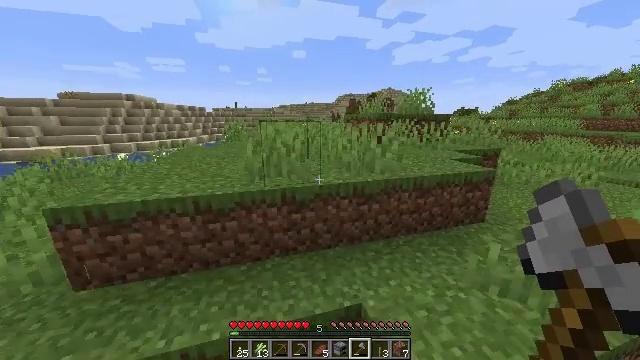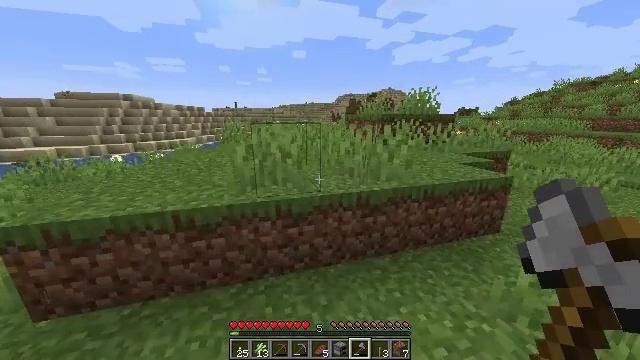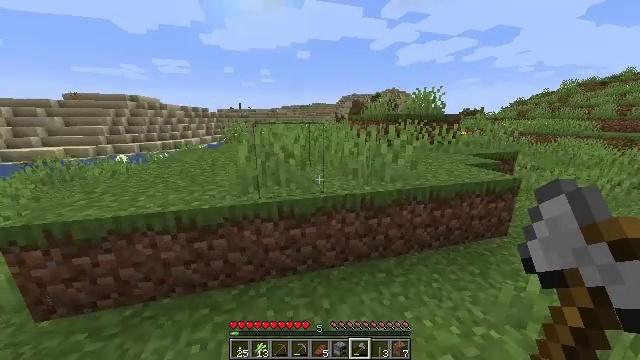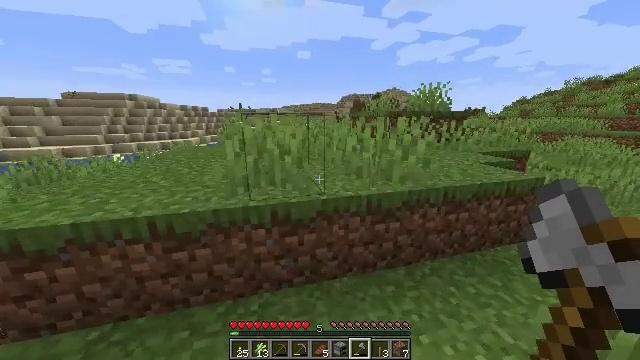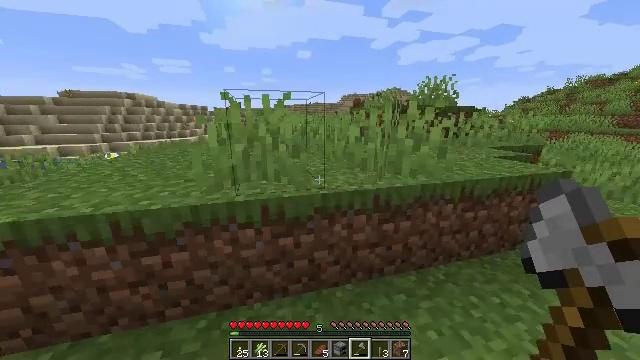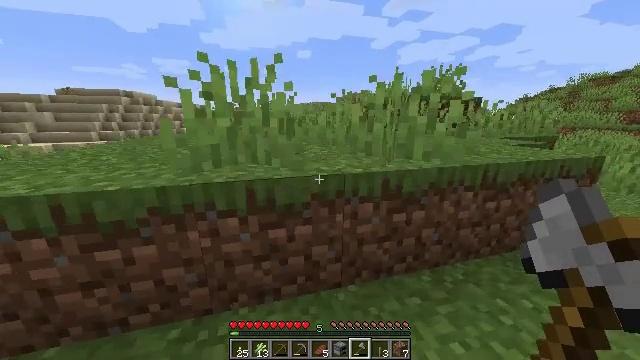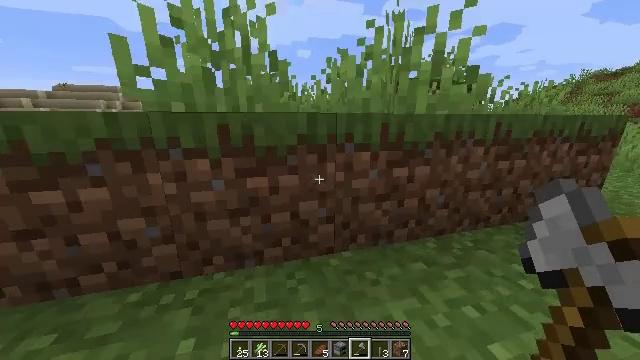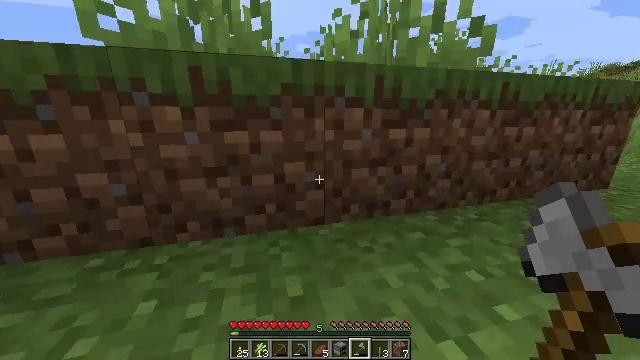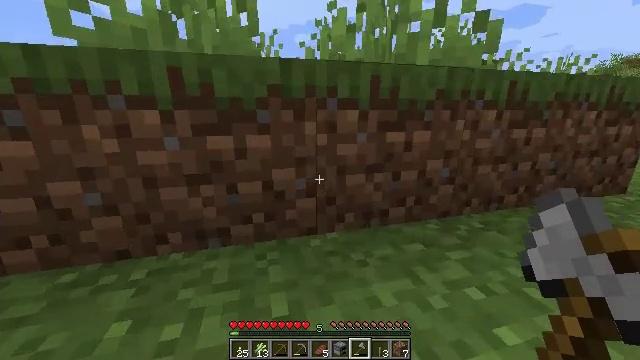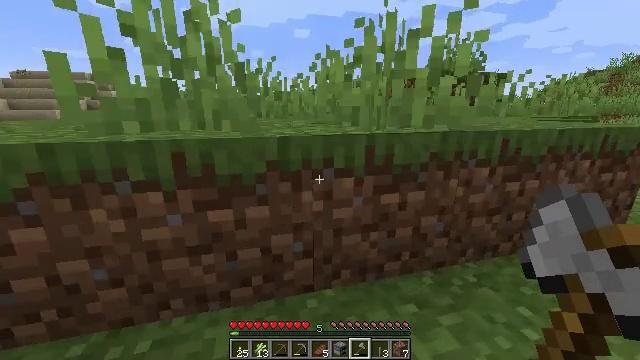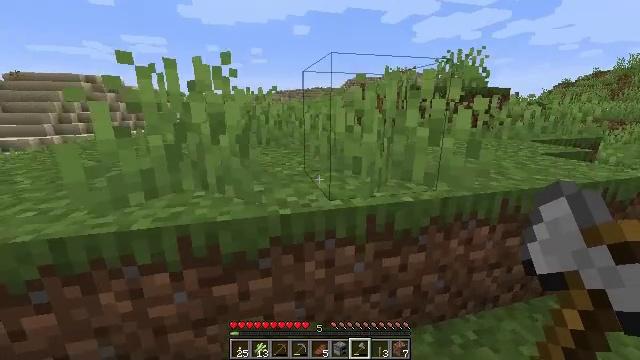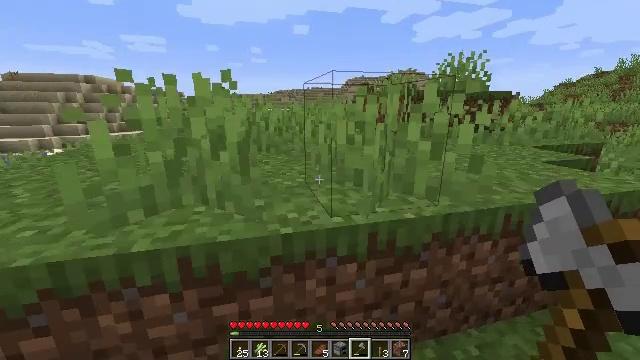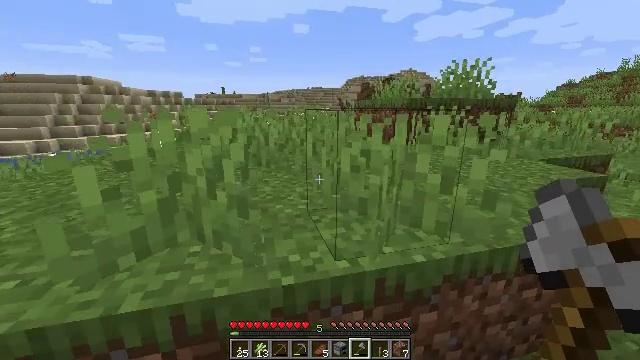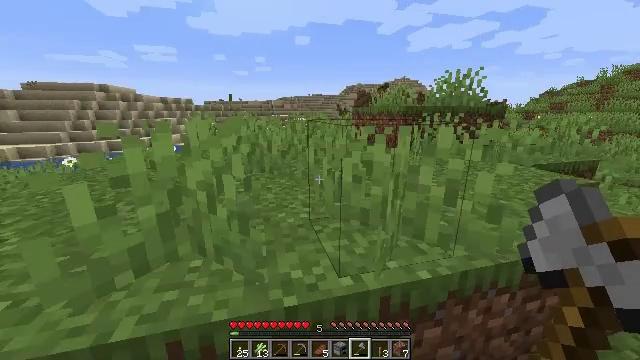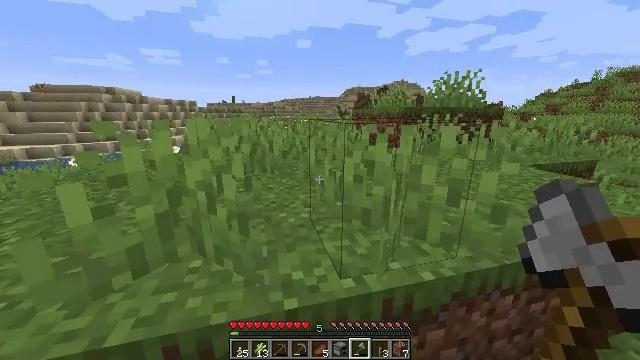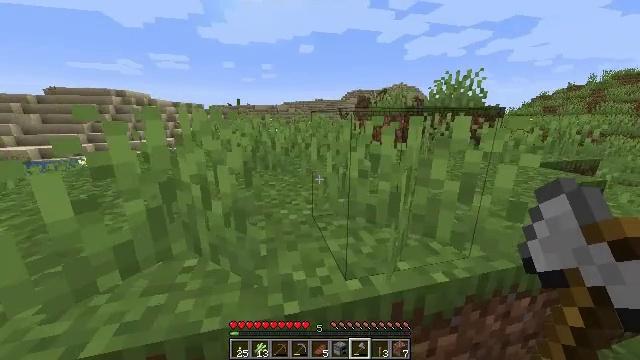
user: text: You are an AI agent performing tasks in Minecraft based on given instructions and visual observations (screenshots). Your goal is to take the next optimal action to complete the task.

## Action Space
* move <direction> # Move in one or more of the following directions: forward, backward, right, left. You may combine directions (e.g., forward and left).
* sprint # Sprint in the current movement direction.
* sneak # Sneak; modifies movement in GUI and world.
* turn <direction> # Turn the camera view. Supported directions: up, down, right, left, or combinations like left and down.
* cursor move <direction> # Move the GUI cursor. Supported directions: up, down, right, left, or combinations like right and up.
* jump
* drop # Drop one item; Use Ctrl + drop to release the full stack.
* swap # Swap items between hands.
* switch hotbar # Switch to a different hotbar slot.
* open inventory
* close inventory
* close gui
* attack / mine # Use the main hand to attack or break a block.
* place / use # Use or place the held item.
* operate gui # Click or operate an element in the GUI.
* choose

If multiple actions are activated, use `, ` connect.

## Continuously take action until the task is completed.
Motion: motion action
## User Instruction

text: Gather sugar cane for crafting.
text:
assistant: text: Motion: move forward, sprint, jump
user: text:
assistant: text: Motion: move forward, sprint, jump
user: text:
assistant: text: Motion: move forward, sprint, jump
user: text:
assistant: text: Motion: move forward, sprint, jump
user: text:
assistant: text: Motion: move forward, sprint, jump
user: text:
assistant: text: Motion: move forward, sprint, jump
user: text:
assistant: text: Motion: move forward, sprint, jump
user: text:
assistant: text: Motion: move forward, sprint, jump
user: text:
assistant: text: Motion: move forward, sprint, jump
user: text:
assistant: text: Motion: move forward, sprint, jump
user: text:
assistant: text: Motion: move forward, sprint, jump
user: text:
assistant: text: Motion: move forward, sprint, jump
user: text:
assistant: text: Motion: move forward, sprint, jump
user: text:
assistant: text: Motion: move forward, sprint, jump
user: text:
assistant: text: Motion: move forward, sprint, jump
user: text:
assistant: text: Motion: move forward, sprint, jump
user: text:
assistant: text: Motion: move forward, sprint, jump
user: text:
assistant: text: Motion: move forward, sprint, jump
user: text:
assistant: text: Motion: move forward, sprint, jump
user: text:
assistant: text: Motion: move forward, sprint, jump
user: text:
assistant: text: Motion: move forward, sprint, jump
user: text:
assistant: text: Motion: move forward, sprint, jump
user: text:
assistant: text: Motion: move forward, sprint, jump
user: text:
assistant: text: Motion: move forward, sprint, jump
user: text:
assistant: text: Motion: move forward, sprint, jump
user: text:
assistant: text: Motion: move forward, sprint, jump
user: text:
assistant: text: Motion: move forward, sprint
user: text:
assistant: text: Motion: move forward, sprint
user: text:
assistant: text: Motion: move forward, sprint
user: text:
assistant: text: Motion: move forward, sprint